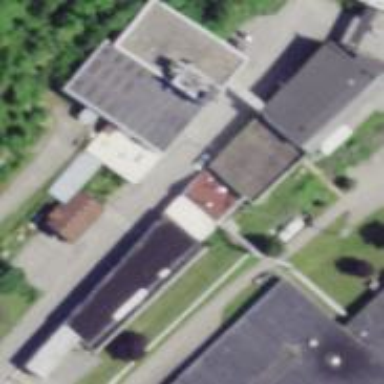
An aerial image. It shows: Building.